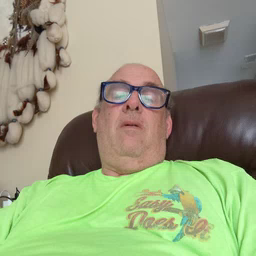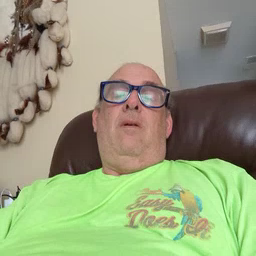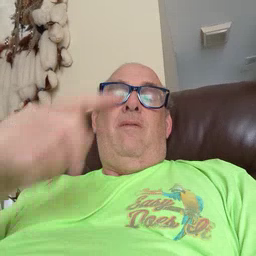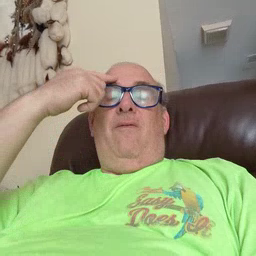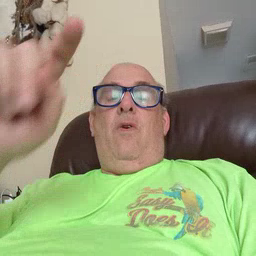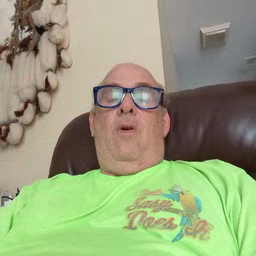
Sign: for